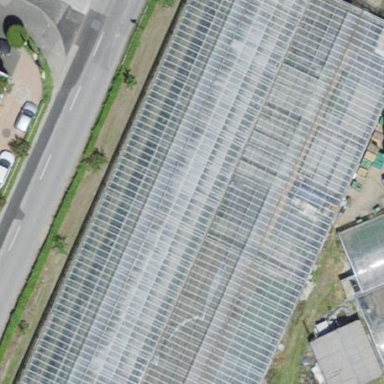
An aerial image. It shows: Greenhouse.